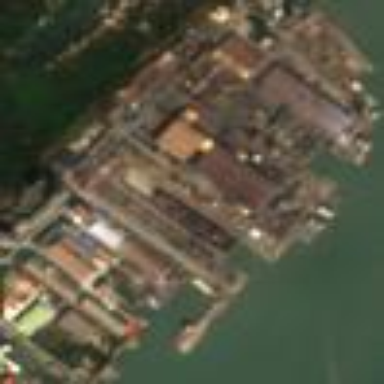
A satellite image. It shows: Industrial area designated as shipyard.